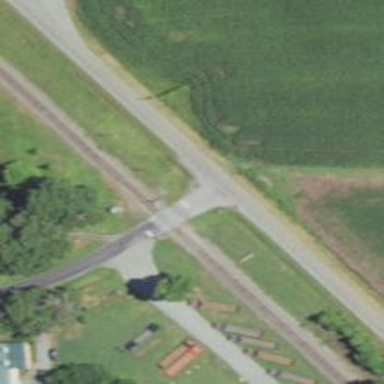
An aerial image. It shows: Railway level crossing.